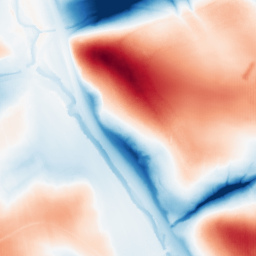
Category: classical
Decomposition family: gaussian_anisotropic
Decomposition parameters: sigma_x: 5
sigma_y: 50
Upsampling method: fft_zeropad
Upsampling parameters: scale: 8
Upsampling scale: 8